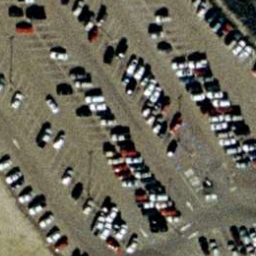
Label: parking lot